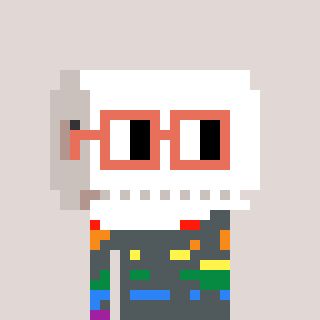
a pixel art character with square orange glasses, a toiletpaper-full-shaped head and a darkbrown-colored body on a warm background